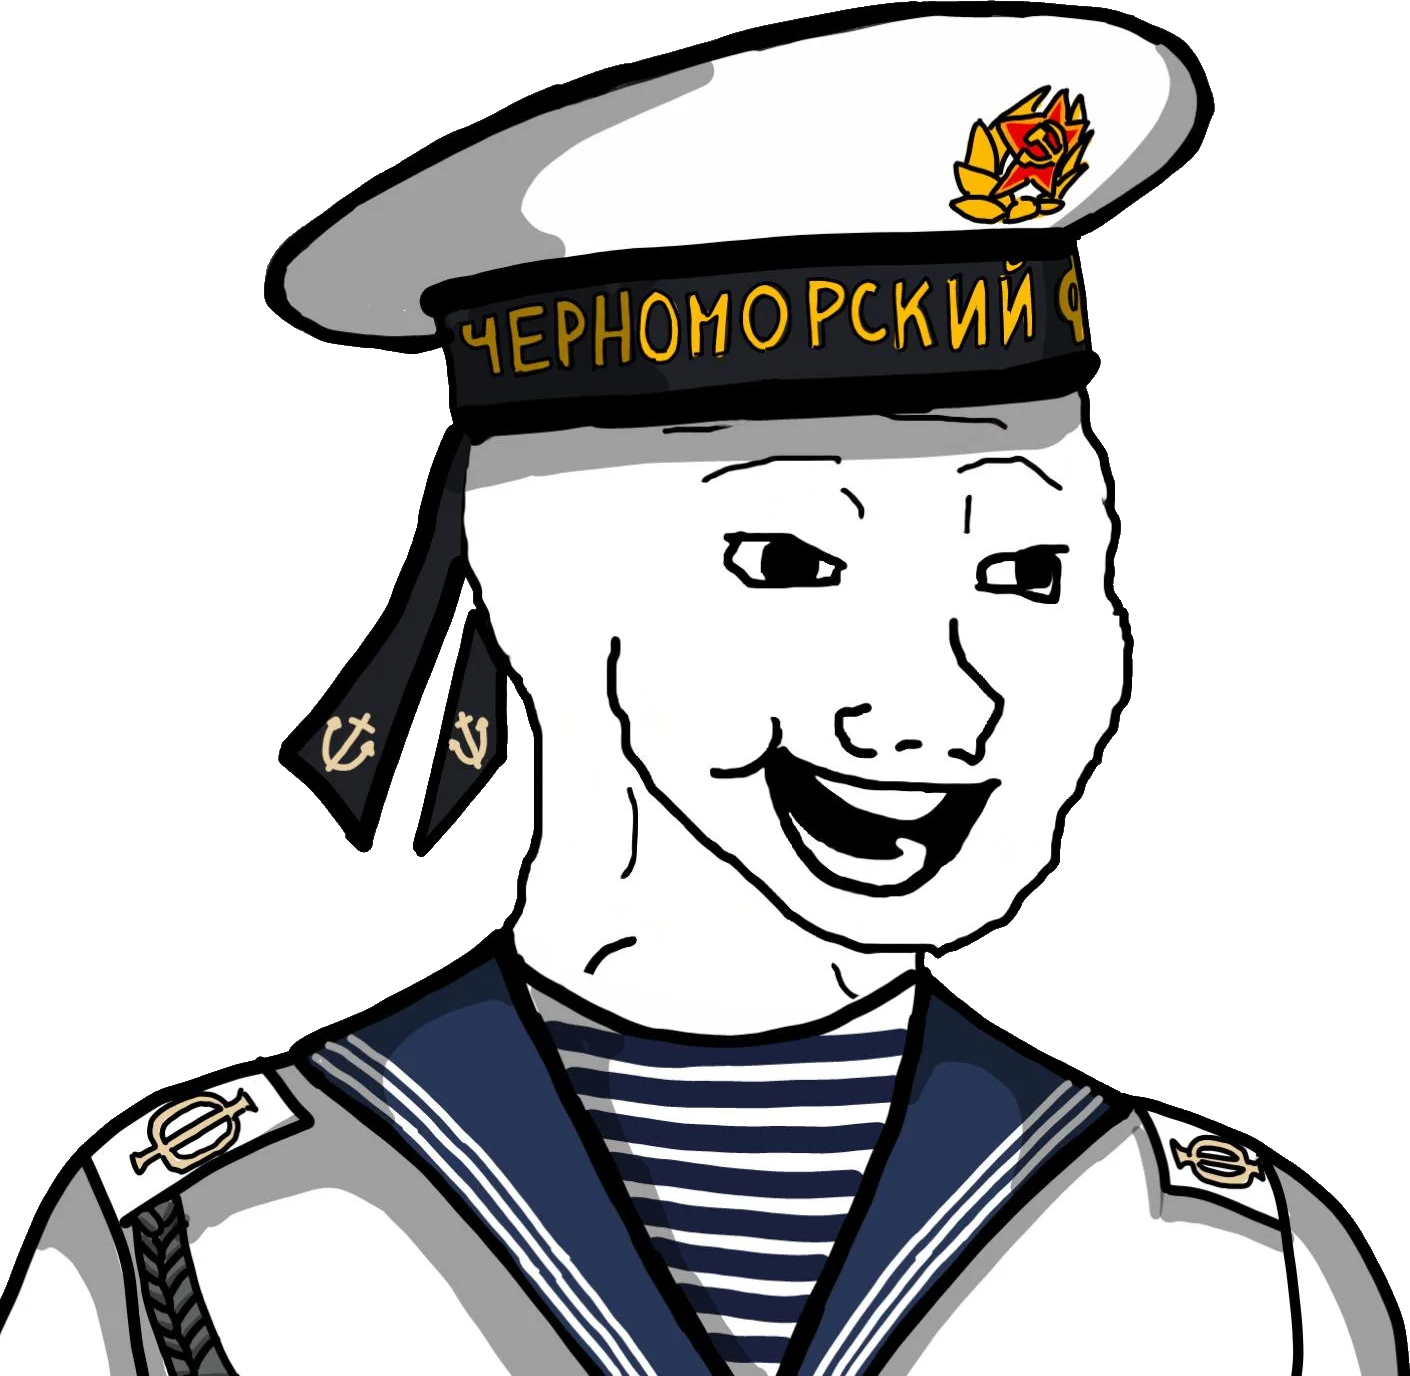
Label: 5_Bloomer